Question: I'm quite new to CSS and bootstrap here.
I am trying to align a list on the navbar horizontally but I can't figure out what's wrong.
Instead of aligning them side by side, it seems to align one below the other, which is not what I'm looking for.
HTML code:
'''
<!DOCTYPE html>
<html>
<head>
<meta charset="utf-8">
<meta http-equiv="X-UA-Compatible" contents="IE=edge">
<meta name="viewport" content="width=device-width, initial scale=1">
<meta name="viewport" content="width=device-width, initial-scale=1, maximum-scale=1, user-scalable=no">
<link rel="stylesheet" type="text/css" href="css/bootstrap.min.css">
<link rel="stylesheet" type="text/css" href="css/terms.css">
<link rel="shortcut icon" type="image/png" href="images/favicon.png"/>
<title>Terms of Service</title>
</head>
<body>
<!--Header-->
<nav class="navbar navbar-inverse navbar-fixed-top" role="navigation">
<div class="container">
<div class="navbar-header">
<button type="button" class="navbar-toggle">
<span class="sr-only">Toggle navigation</span>
<span class="icon-bar"></span>
<span class="icon-bar"></span>
<span class="icon-bar"></span>
</button>
<a class="navbar-brand" href="#">
<img src="images/logo.png" alt="Bet Coins">
</a>
</div>
<div class="navbar-collapse collapse">
<ul class="nav navbar-nav">
<li class="active">
<a href="#"><b>Terms of Service<b></a>
</li>
<li>
<a href="#"><b>Legal Guidelines</b></a>
</li>
<li>
<a href="#">Privacy Policy</a>
</li>
</ul>
</div>
</div>
</nav>
</body>
</html>
'''
CSS code:
'''
.navbar{height:95px;}
.body{background-color: #000000;color: #FFFFFF;}
.navbar-nav li a{line-height: 64px;}
'''
Image:

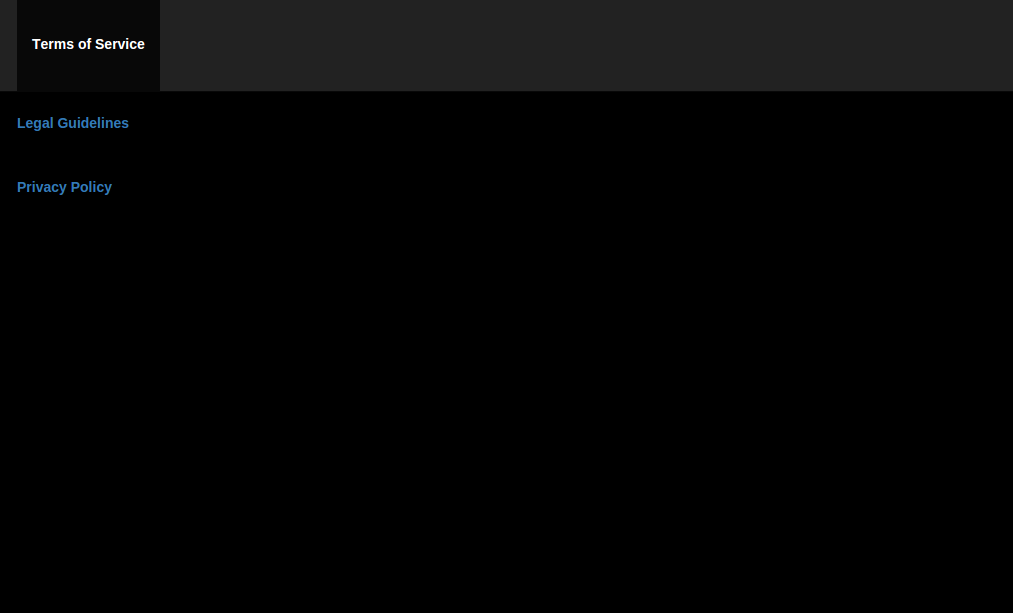
Answer: This is a really small thing, but you need to be careful to close all your tags properly; if you close the '<b>' tags in your '<li>' then it works. Apart from that your markup is correct. It should look like this:
'''
<li class="active">
<a href="#"><b>Terms of Service</b></a>
</li>
<li>
<a href="#"><b>Legal Guidelines</b></a>
</li>
<li>
<a href="#">Privacy Policy</a>
</li>
'''
I also added a closing slash to the '' tag here:
'''
<img src="images/logo.png" alt="Bet Coins" />
'''
but I think that's less crucial than closing the '<b>' tags properly.
Demo here:
<URL>